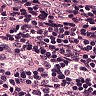
Metastatic tissue present: no